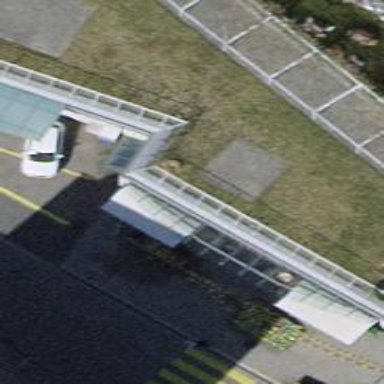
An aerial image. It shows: Set of steps on the road.